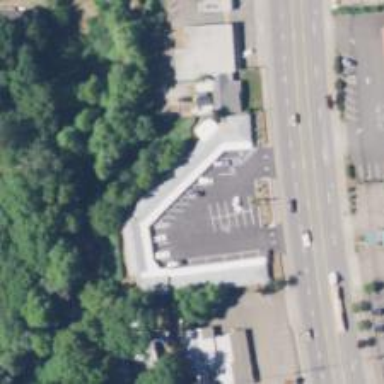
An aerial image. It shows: Building that is motel.